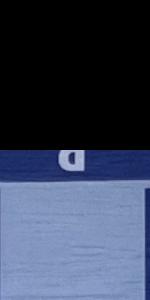
Label: Empty